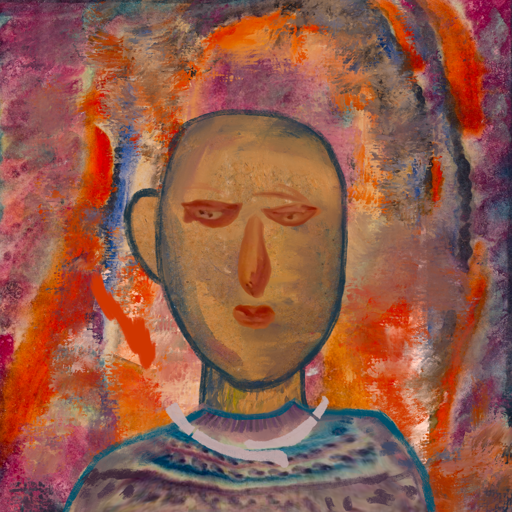
Background: Experience, Head And Neck Front: In_The_Sun, Face Front: Pious_Lady, Bust: HillGirl, Hair Front: Blank, Head Accessory: Blank, Second Necklace: Blank, Necklace: Hypocrite_2, Baby: Blank